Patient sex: M
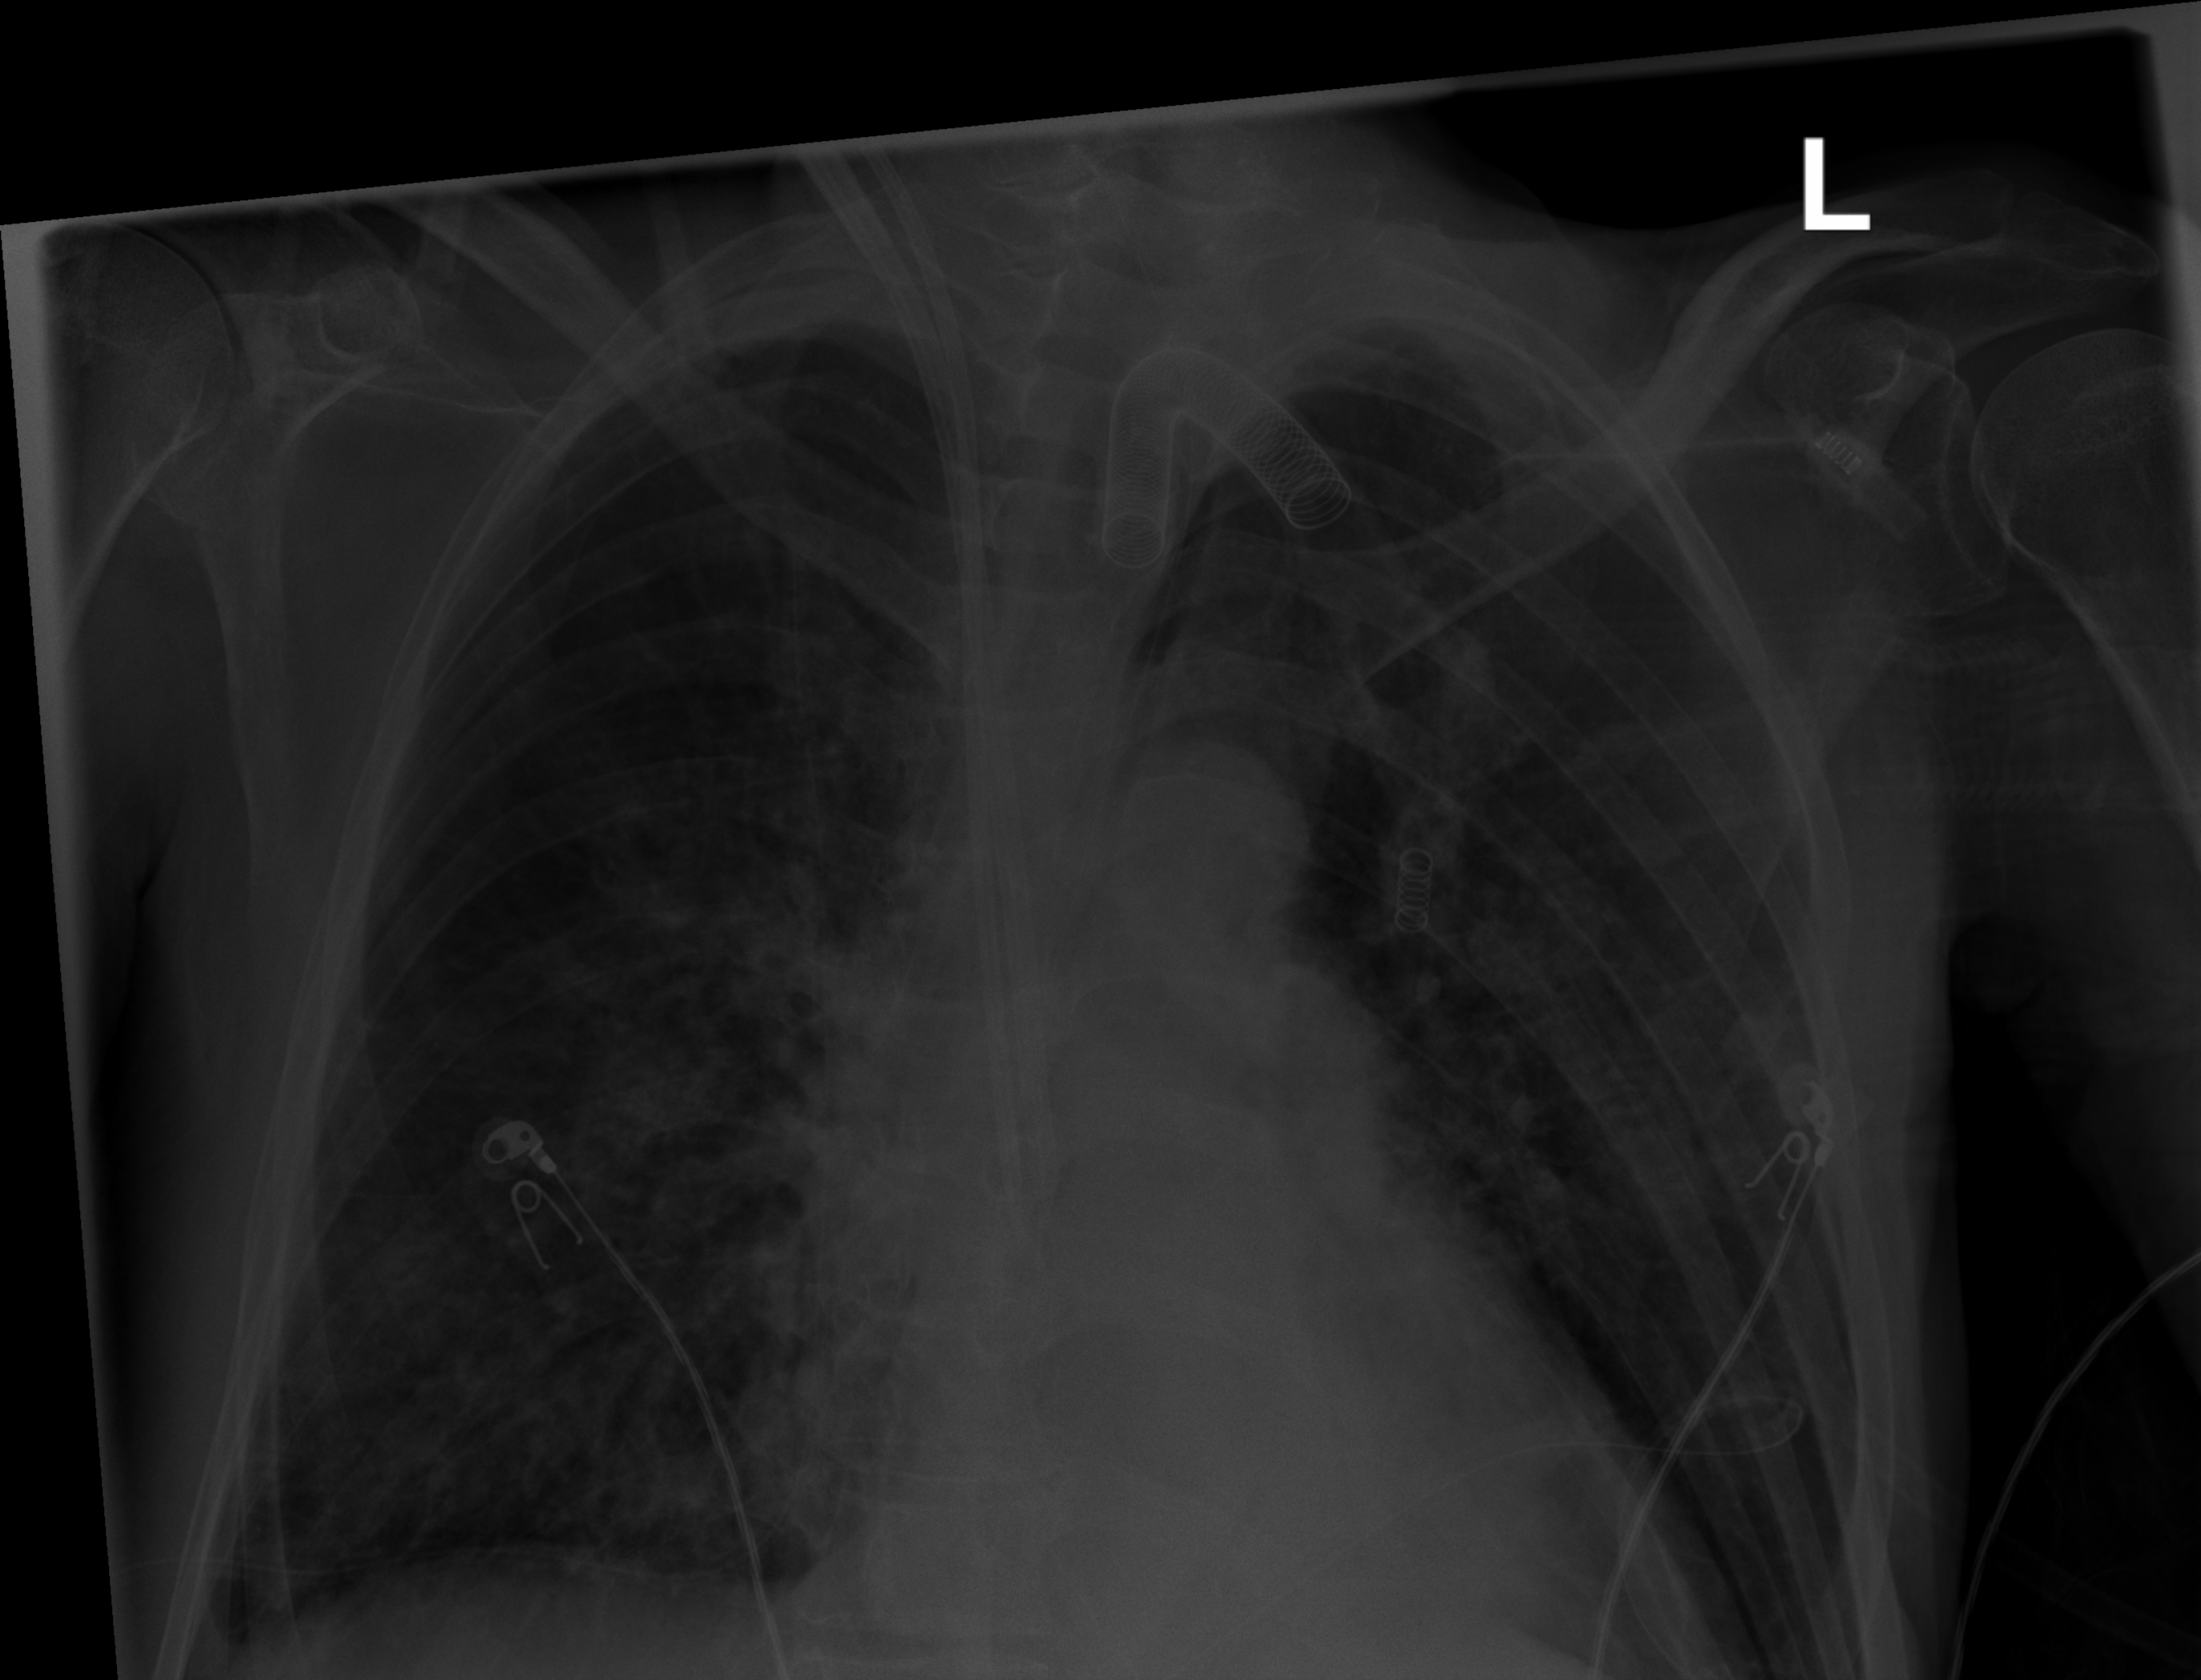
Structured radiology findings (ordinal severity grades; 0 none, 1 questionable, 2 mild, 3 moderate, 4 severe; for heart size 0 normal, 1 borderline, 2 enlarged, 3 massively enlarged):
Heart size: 1
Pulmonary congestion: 0
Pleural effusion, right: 0
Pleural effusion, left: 0
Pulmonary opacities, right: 1
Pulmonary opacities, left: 1
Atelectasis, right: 2
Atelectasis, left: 0